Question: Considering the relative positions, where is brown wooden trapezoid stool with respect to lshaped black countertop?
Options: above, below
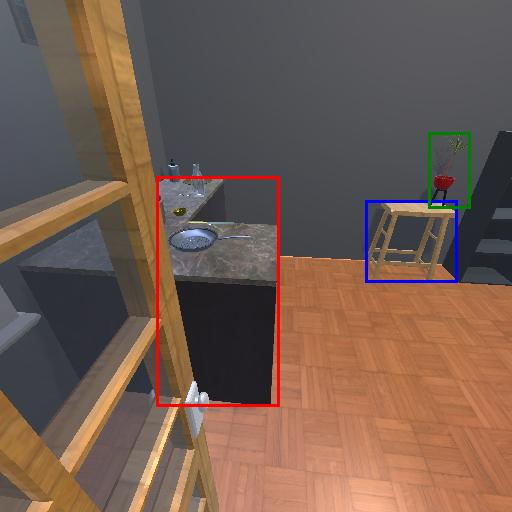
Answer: above